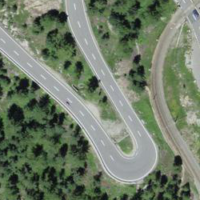
EUNIS habitat code: 55
Species observed at this site:
Erebia melampus